Question: I'm new to jQuery, and it really cool, but I can't get the basic ajax work, there's no error in the console ,so I don't know where goes wrong:
'''
getJSON function version:
$(document).ready(function(){
$.getJSON('http://pollview:8888/js/example.json', function(data){
for(var element in data){
console.log(data[element]);
}
});
});
'''
then the basic ajax version:
'''
$(document).ready(function(){
$.ajax({
url: 'http://pollview:8888/js/example.json'
}).done(function(data){
alert('successful');
});
});
'''
---
I've put the chrome network console here, it seems like the example.json file has been loaded, but the event haven't been triggered, I don't know why

I get me stuck, any idea?
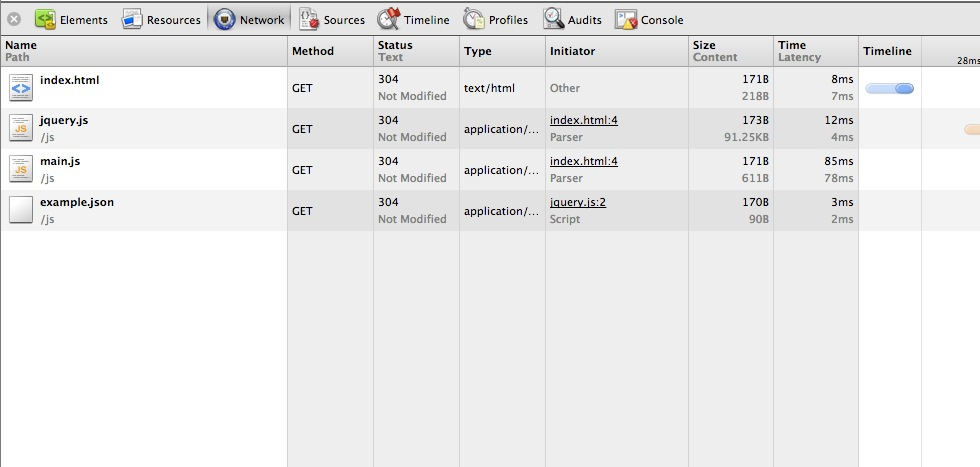
Answer: Try this <URL>
<URL>
- 'json'
Also whack in the the 'error:' which will tell you if you have error in data coming in. ':)'
Rest this should help you to nail your issue ':)'
'''
$("document").ready(function() {
var jqxhr = $.getJSON("http://api.flickr.com/services/feeds/photos_public.gne?tags=cat&tagmode=any&format=json&jsoncallback=?", function() {
alert("success");
}).success(function() {
alert("second success");
}).error(function() {
alert("error");
}).complete(function() {
alert("complete");
});
});
'''